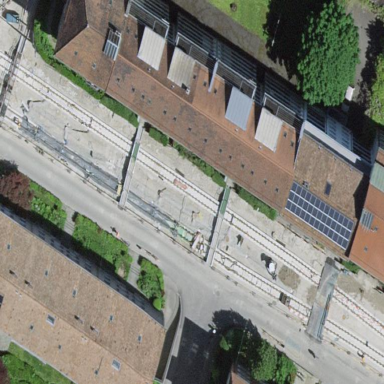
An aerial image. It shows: Platform with shelter serving public transport. This platform is designed for both railway and tram services.